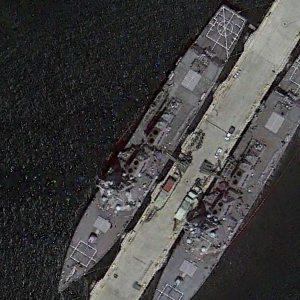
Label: destroyer